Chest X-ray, AP view. Patient: 58 years old, sex M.
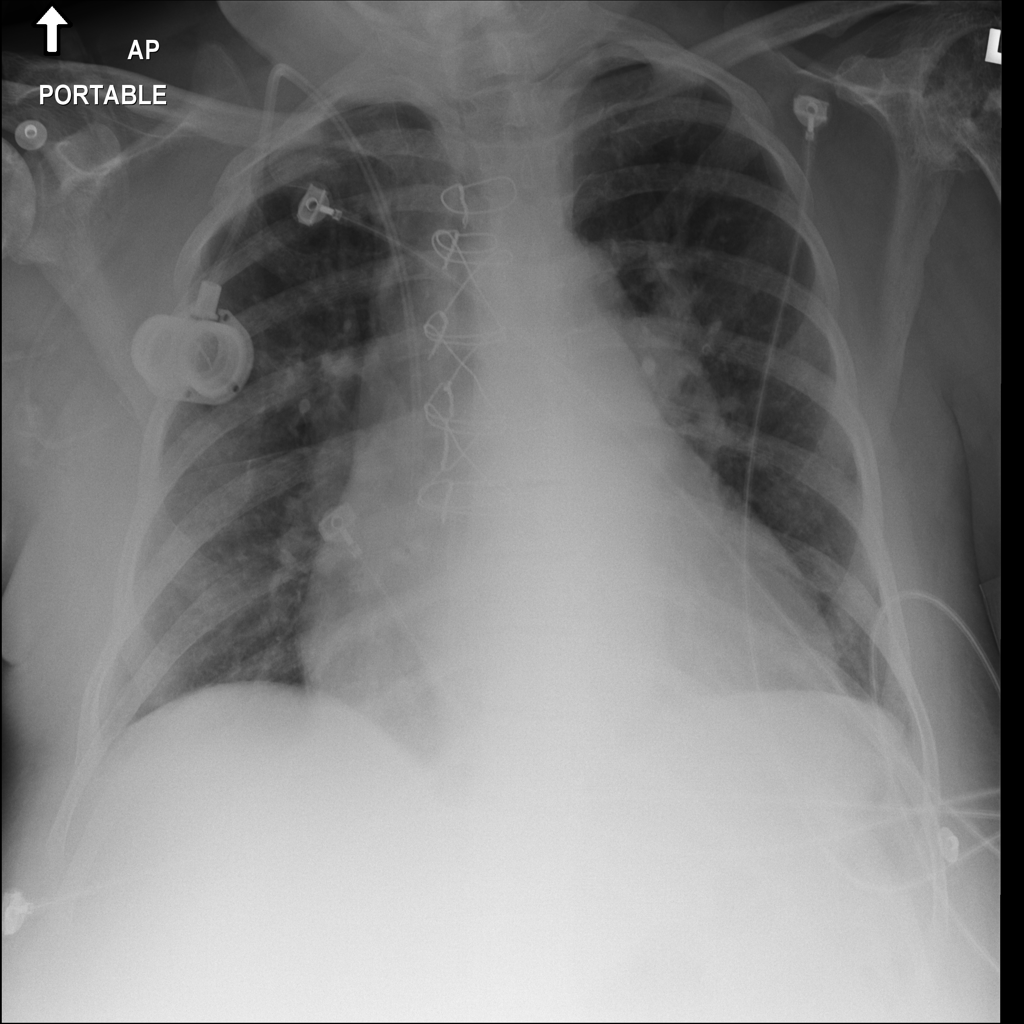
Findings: Cardiomegaly, Effusion